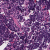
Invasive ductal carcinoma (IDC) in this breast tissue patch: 1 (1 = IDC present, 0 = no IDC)